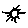
Label: sun